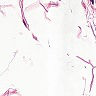
Metastatic tissue present: no